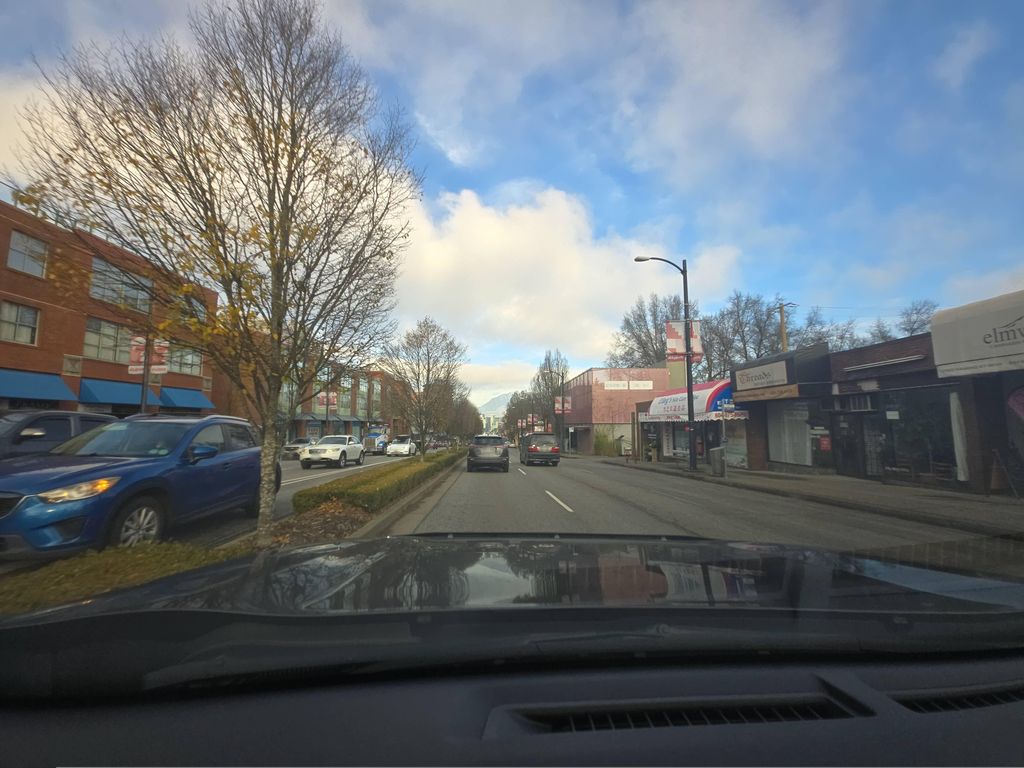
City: vancouver